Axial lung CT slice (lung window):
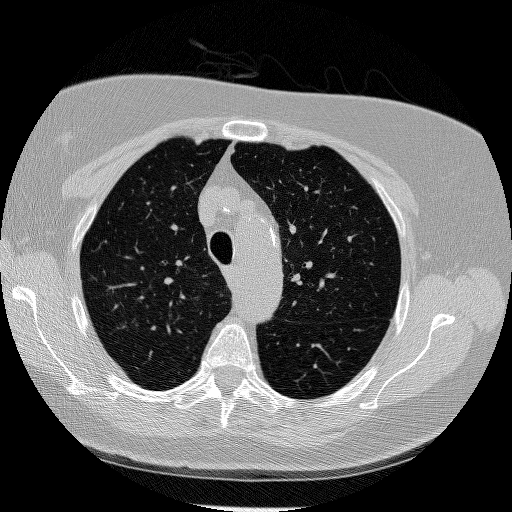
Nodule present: no